Question: I have a sprite that animates using a sprite sheet. He is only 16x16, but I want to scale him up to around 64x64 in all its pixel-y goodness!

The results are terrible, of course the browser is anti aliasing it. :/
Thanks!
EDIT:
No css needed, here is my draw function.
'''
function drawSprite(offsetx:number,offsety:number,posx:number,posy:number){
ctx.drawImage(img, offsetx*32, offsety*32, 32, 16, posx*32, posy*8, 128, 32);
}
'''
See it kinda working <URL>
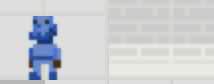
Answer: In case someone ever stumbles upon this again (like me), Webkit supports a '-webkit-optimize-contrast' value for 'image-rendering', which (currently) is an implementation of the nearest neighbor upscaling. It can be applied to both images and canvases.
Here's an example of how it goes.
'''
.nn128 {
width: 128px;
height: 128px;
image-rendering: -moz-crisp-edges;
image-rendering: -webkit-optimize-contrast;
}
<canvas class="nn128" width="16" height="16"></canvas>
<img src="path/to/small/image.png" alt="Small image" class="nn128">
'''
With this setup, both Safari and Gecko/Firefox will enlarge the 16x16 canvas space and the small image to 128x128 with the nearest neighbor algorithm.
The answer initially stated that browsers supported this; in fact, as of 2011-12-24, it works with Safari on Mac OS and Chrome on Mac OS, but not with Chrome one Windows (Safari on Windows was not verified), as stated on <URL>. Lexically, Chrome on Windows will accept the '-webkit-optimize-contrast' value in a CSS style sheet, but it won't have any effect. It is my expectation that it will work someday, and this method will be the right way to get nearest neighbor upscaling, but for now, using this method means Windows Chrome users will have to live with the blurriness.